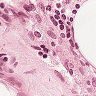
Metastatic tissue present: no